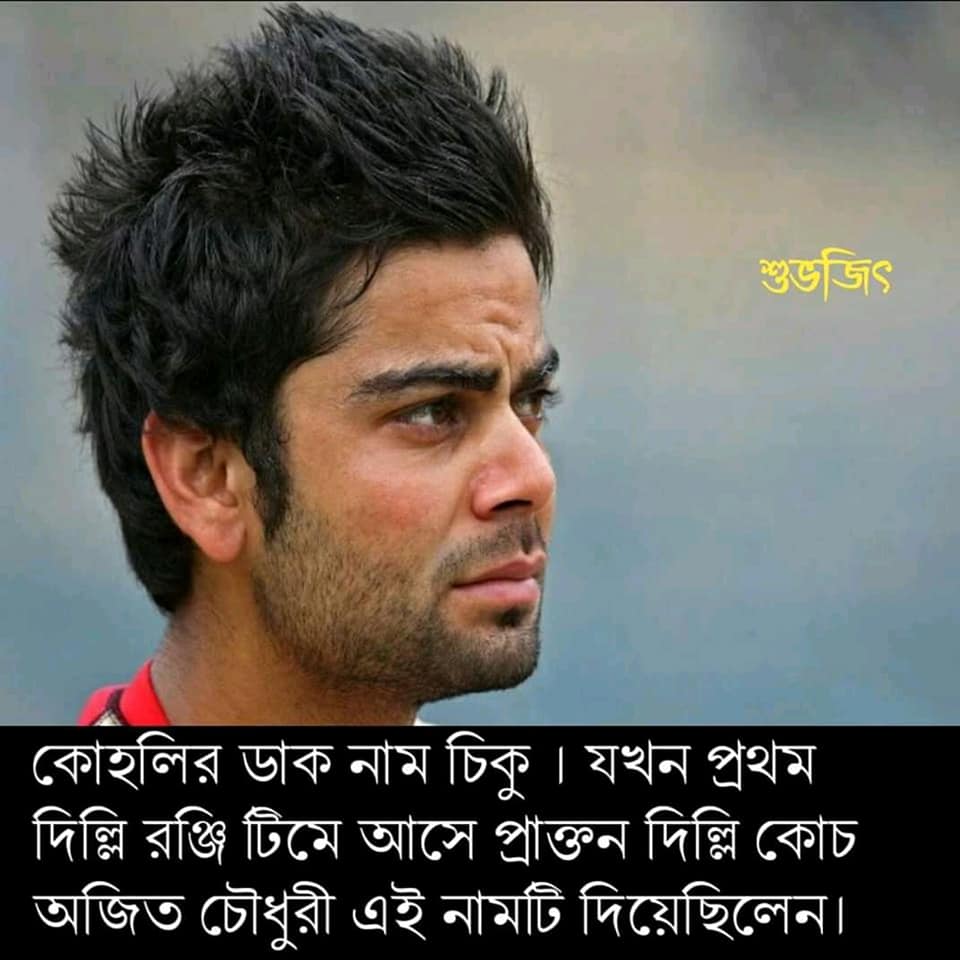
Text: কোহলির ডাক নাম চিকু । যখন প্রথম দিল্লি রঞ্জি টিমে আসে প্রাক্তন দিল্লি কোচ অজিত চৌধুরী এই নামটি দিয়েছিলেন ।
Label: Non Hate